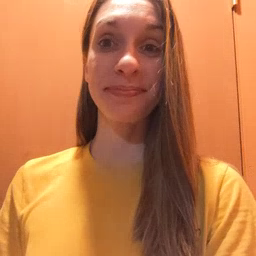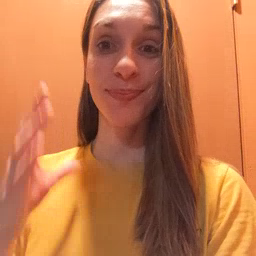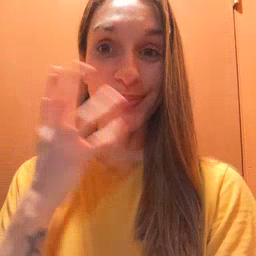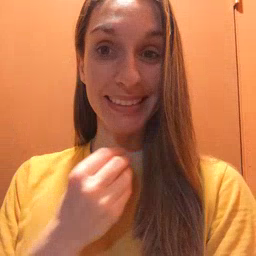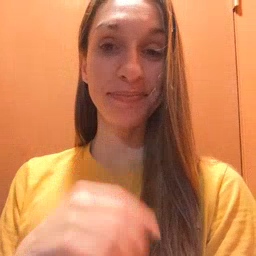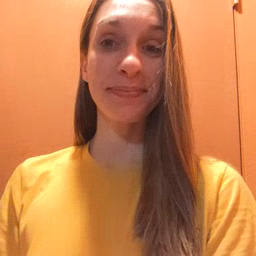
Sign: pretty